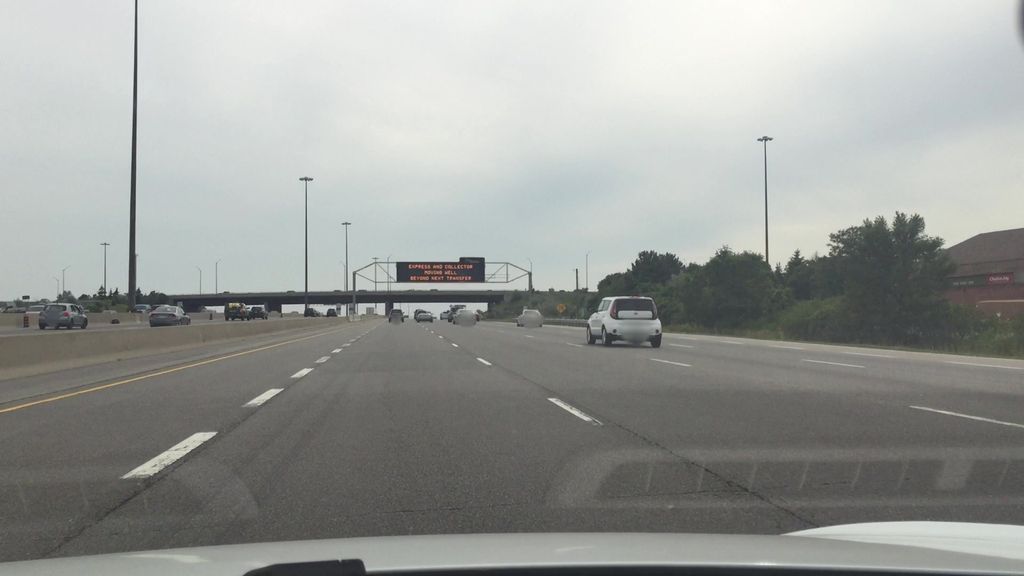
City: toronto